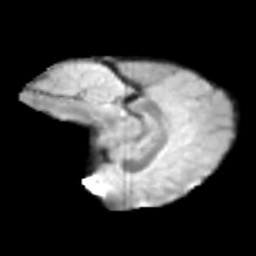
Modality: T2w
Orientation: sagittal
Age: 12
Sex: female
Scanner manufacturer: siemens
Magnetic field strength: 3 T
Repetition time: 3.8 s
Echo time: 0.07 s